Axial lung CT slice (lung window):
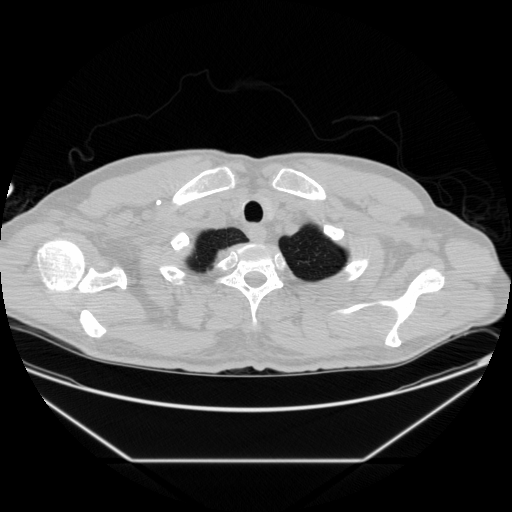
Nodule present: no